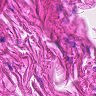
Metastatic tissue present: no